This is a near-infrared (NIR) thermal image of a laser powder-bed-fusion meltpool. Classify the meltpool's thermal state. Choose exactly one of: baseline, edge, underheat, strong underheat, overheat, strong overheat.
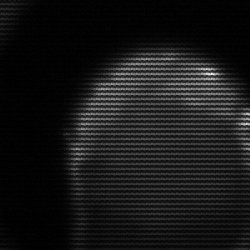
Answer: edge